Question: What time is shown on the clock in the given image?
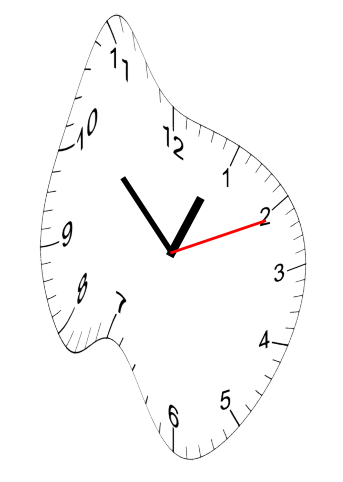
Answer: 12:52:11